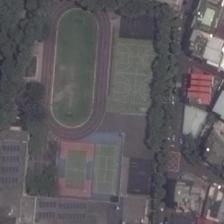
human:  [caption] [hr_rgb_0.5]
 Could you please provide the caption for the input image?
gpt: a playground is surround by many green plants and many buildings .

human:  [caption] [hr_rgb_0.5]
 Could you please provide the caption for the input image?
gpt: we can see basketball courts, tennis courts and lush groves around the football field .

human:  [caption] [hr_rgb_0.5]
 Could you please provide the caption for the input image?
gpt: a large football field and a small court in the west of living area .

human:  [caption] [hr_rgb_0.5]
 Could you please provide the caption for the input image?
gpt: some buildings and green trees are around a playground .

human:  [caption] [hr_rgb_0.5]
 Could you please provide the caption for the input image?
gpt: a playground with a tennis court is surrounded by many trees and houses .